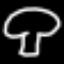
Label: mushroom